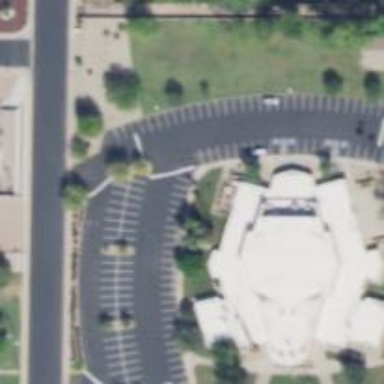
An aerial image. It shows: Beautiful church building.